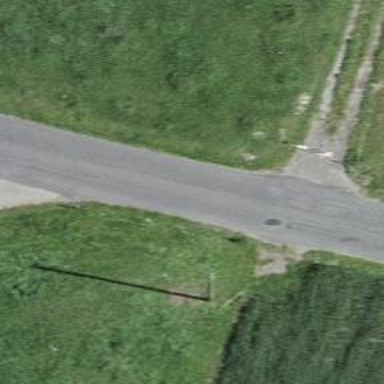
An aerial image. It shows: Unclassified road with asphalt surface.